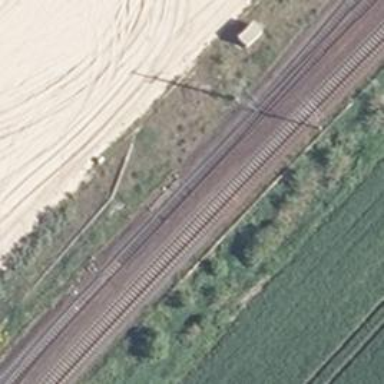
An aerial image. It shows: Railway switch with the turnout side on the left.